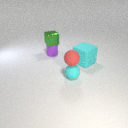
large cyan rubber cube behind small cyan rubber sphere